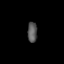
Tissue: prostate
Cell type: T cells
Senescence score: 0.6907
Nuclear area (px): 194
Mean DAPI intensity: 86.51